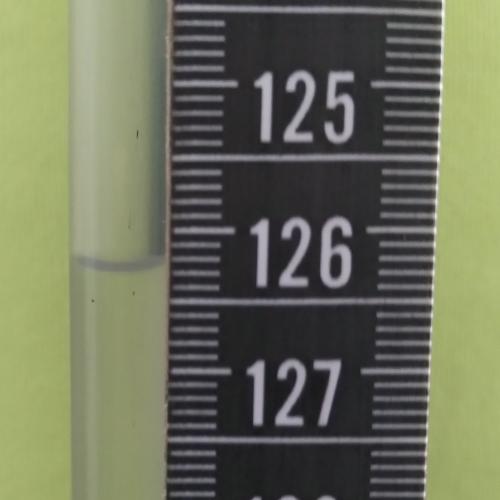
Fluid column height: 126.2 cm